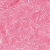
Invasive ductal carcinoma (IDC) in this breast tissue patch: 0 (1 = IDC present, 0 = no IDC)